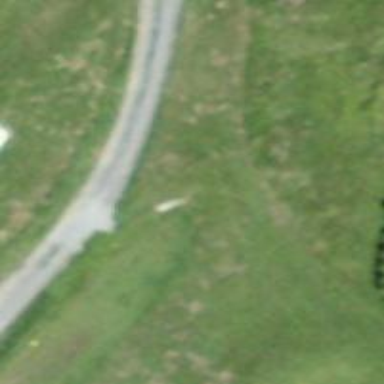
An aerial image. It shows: Path for golf carts.